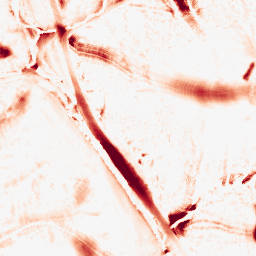
Category: morphological
Decomposition family: tophat
Decomposition parameters: size: 20
mode: white
Upsampling method: lanczos
Upsampling parameters: scale: 8
Upsampling scale: 8